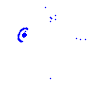
Particle: kaon